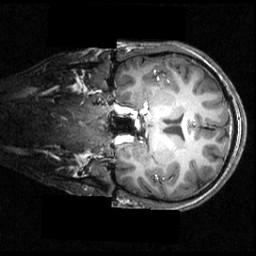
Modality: T1w
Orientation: coronal
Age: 19
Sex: male
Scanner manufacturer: siemens
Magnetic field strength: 3.951 T
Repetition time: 1.5 s
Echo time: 0.00335 s